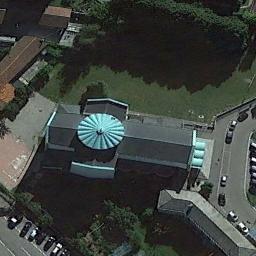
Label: church